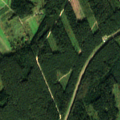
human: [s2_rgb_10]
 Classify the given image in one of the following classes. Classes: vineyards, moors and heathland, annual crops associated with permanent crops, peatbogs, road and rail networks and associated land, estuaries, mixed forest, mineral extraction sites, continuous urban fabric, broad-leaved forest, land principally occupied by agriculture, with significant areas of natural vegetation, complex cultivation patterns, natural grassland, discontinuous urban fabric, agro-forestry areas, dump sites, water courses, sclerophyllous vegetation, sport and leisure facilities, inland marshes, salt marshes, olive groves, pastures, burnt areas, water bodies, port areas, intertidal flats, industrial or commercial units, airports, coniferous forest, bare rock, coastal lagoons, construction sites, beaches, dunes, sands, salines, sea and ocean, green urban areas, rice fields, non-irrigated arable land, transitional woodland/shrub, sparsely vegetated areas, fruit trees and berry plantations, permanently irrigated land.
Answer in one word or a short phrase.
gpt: complex cultivation patterns, land principally occupied by agriculture, with significant areas of natural vegetation, coniferous forest, mixed forest